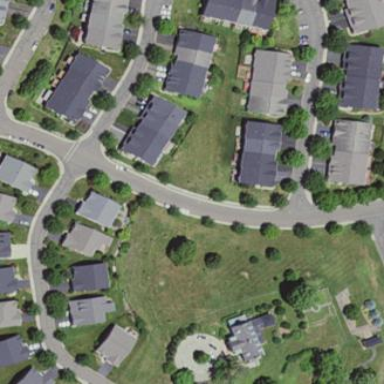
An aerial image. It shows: Residential area within neighborhood.